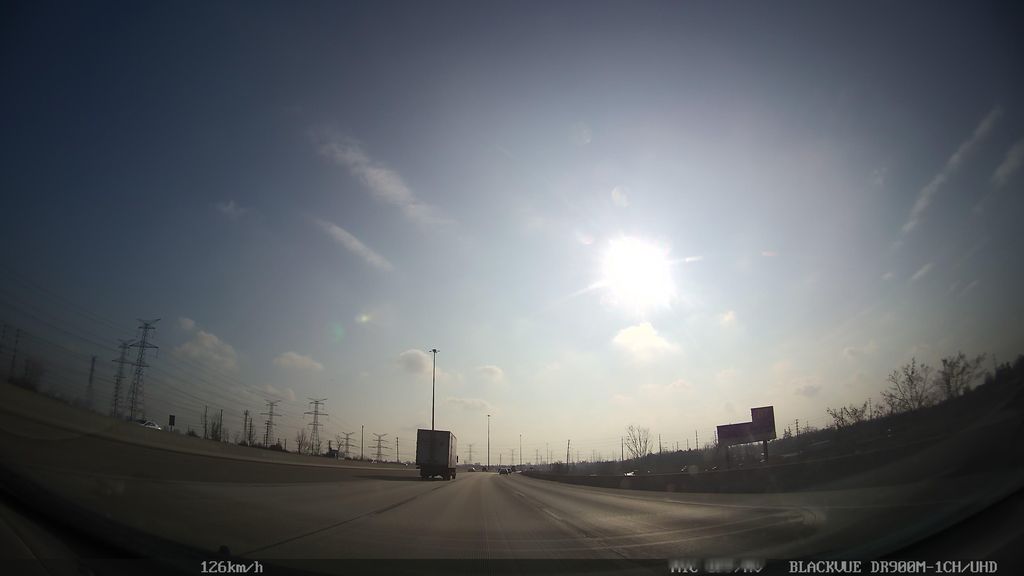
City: toronto